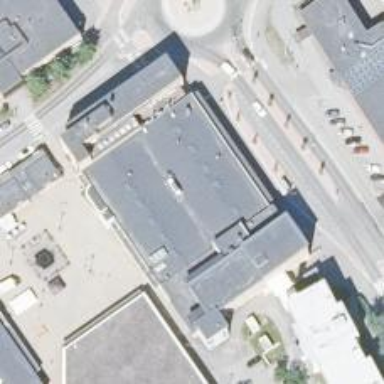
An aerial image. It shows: Post depot.